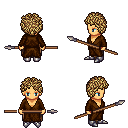
a pixel art fantasy rpg character, female body template, human, tanned skin, brown robe, robe skirt, blonde curly afro hairstyle, metal boots, spear, four views (front, back, left, right), 2x2 character sprite sheet, small pixel art, hard edges, no anti-aliasing